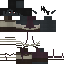
A male skeleton skin with dark skin, wearing brown helmet dressed in a black armor chest and brown pants, featuring a closed mouth.